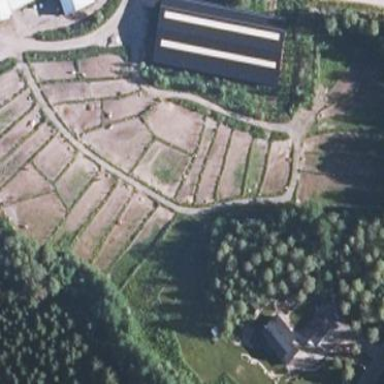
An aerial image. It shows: Fence surrounding area used for animal keeping.